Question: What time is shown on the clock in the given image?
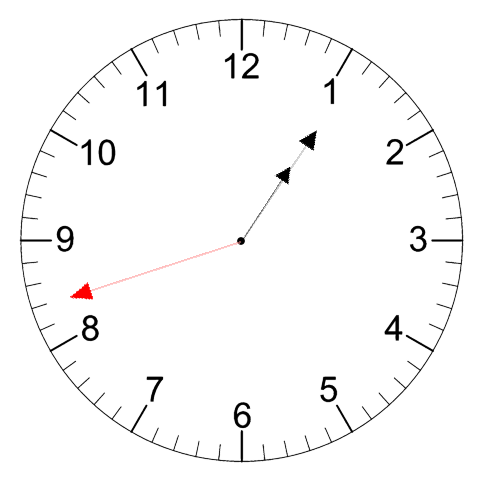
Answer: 01:05:42